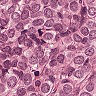
Metastatic tissue present: yes